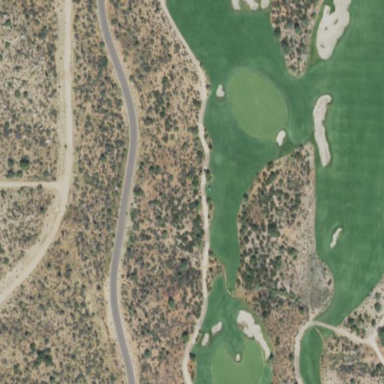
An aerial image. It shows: Golf fairway in the image.